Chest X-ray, PA view. Patient: 64 years old, sex M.
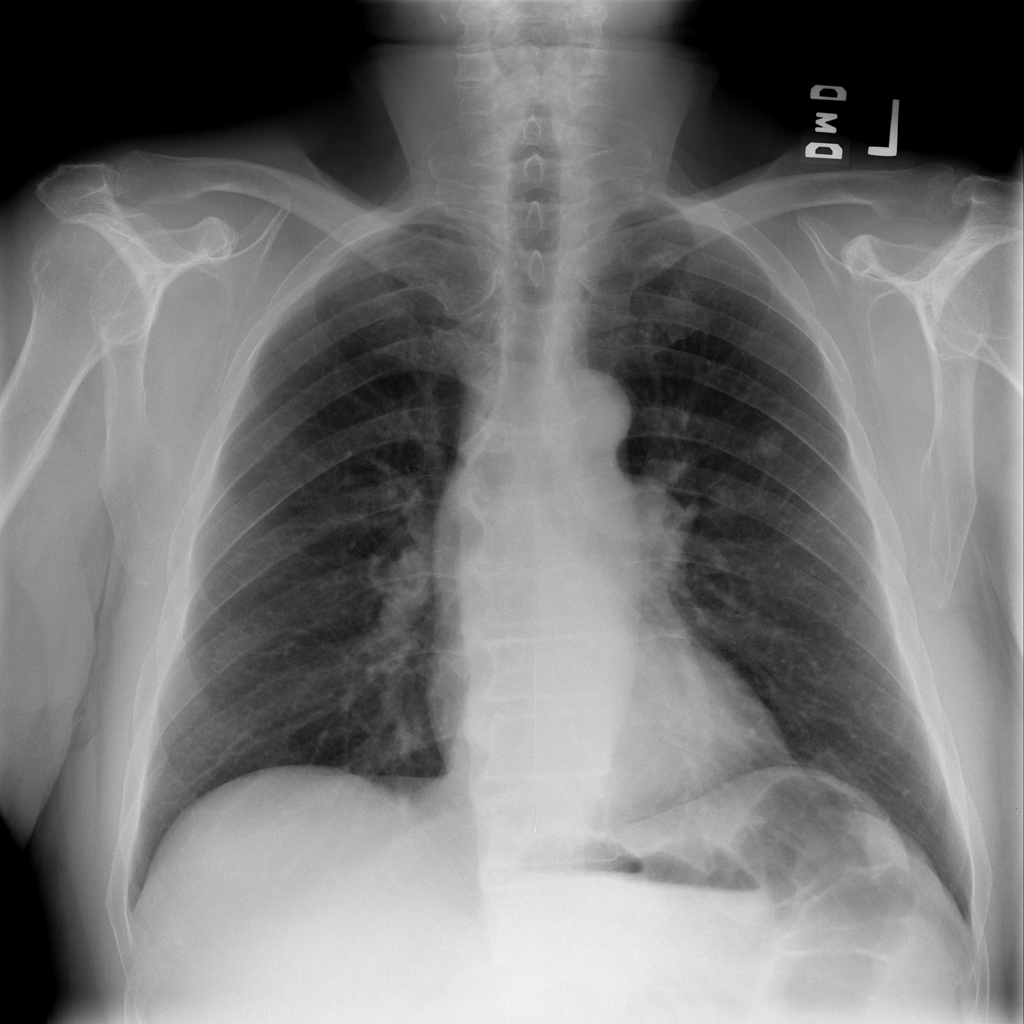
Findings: Mass